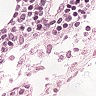
Metastatic tissue present: no